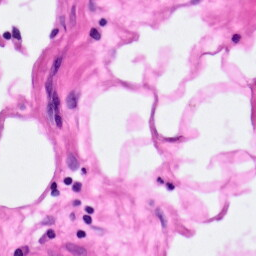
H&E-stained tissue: Pancreatic